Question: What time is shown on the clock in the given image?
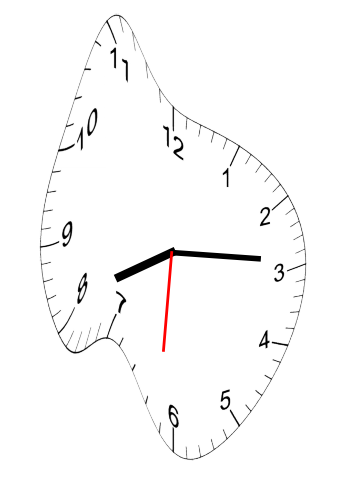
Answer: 08:14:31